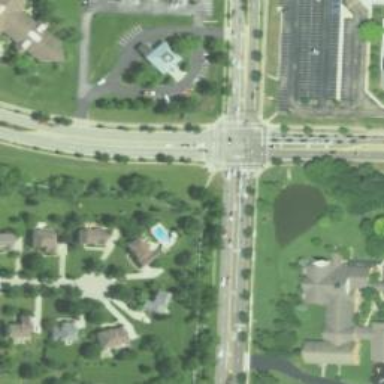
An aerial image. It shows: Crossing road.